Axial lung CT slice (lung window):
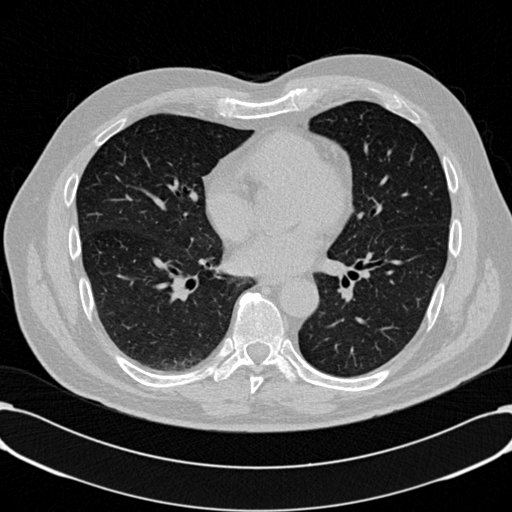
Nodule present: no